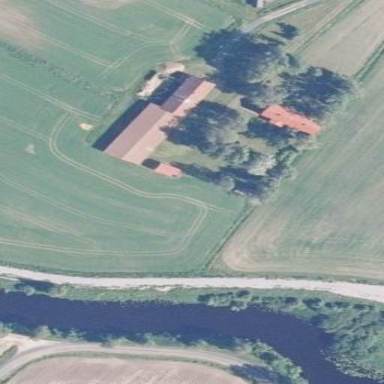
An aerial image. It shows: Farmyard area.